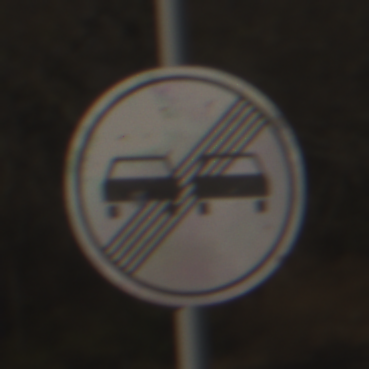
Verkehrszeichen: EndeUeberholverbot
Umgebung: Outdoor, Nature
Tageszeit: SunriseSunset
Wetter: Clear
Licht: Natural
Jahreszeit: NotSpecified
Kontrast: HighContrast